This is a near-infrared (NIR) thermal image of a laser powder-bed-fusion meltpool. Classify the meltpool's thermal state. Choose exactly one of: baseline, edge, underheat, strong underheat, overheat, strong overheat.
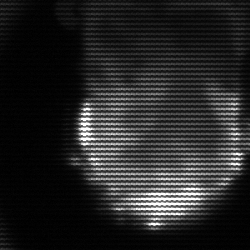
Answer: baseline